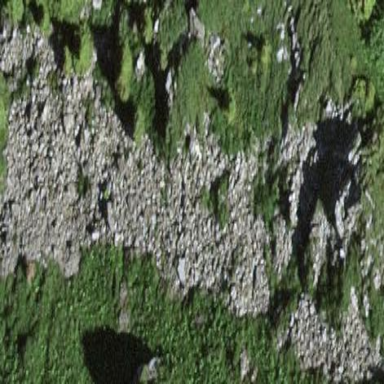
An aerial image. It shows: Natural scree.